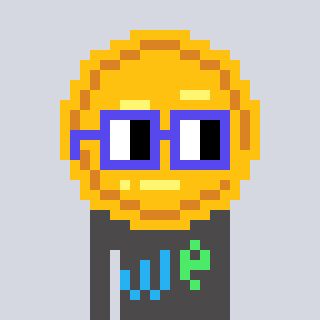
a pixel art character with square blue glasses, a medal-shaped head and a grayscale-colored body on a cool background